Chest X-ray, AP view. Patient: 45 years old, sex M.
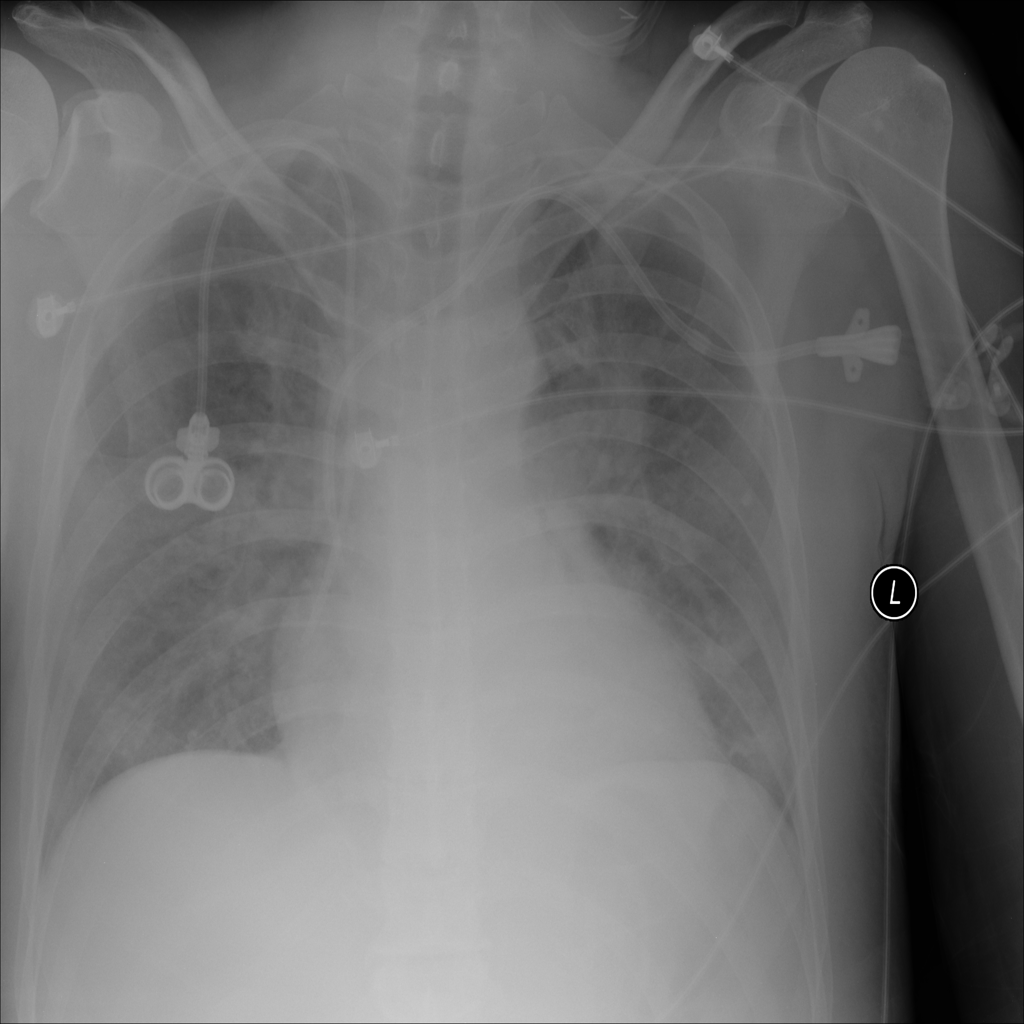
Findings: No Finding